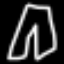
Label: pants